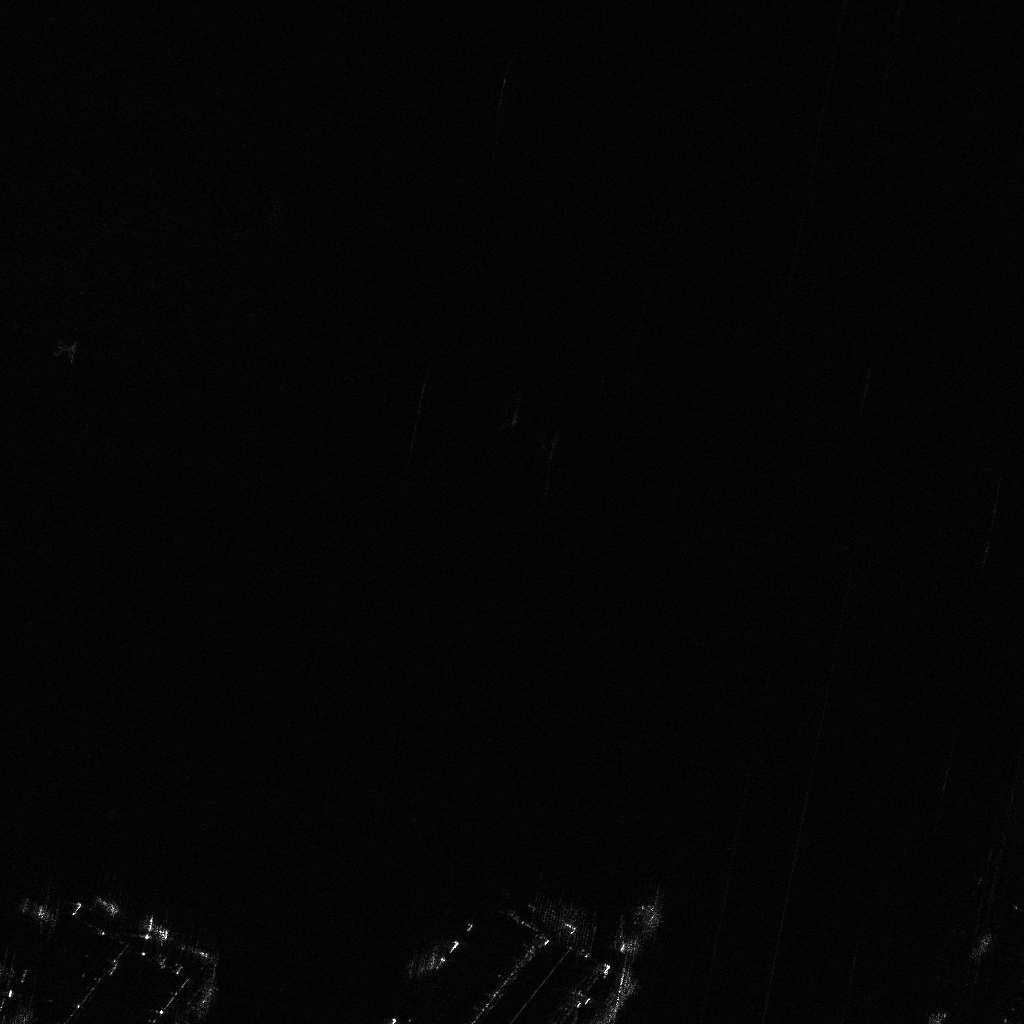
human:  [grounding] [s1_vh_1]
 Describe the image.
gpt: In the satellite image, there is  <ref>1 large container </ref> <box>[[57, 93, 60, 105, 35]]</box> located at bottom,  <ref>1 medium container </ref> <box>[[94, 90, 96, 94, 33]]</box> located at bottom right.